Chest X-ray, AP view. Patient: 21 years old, sex M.
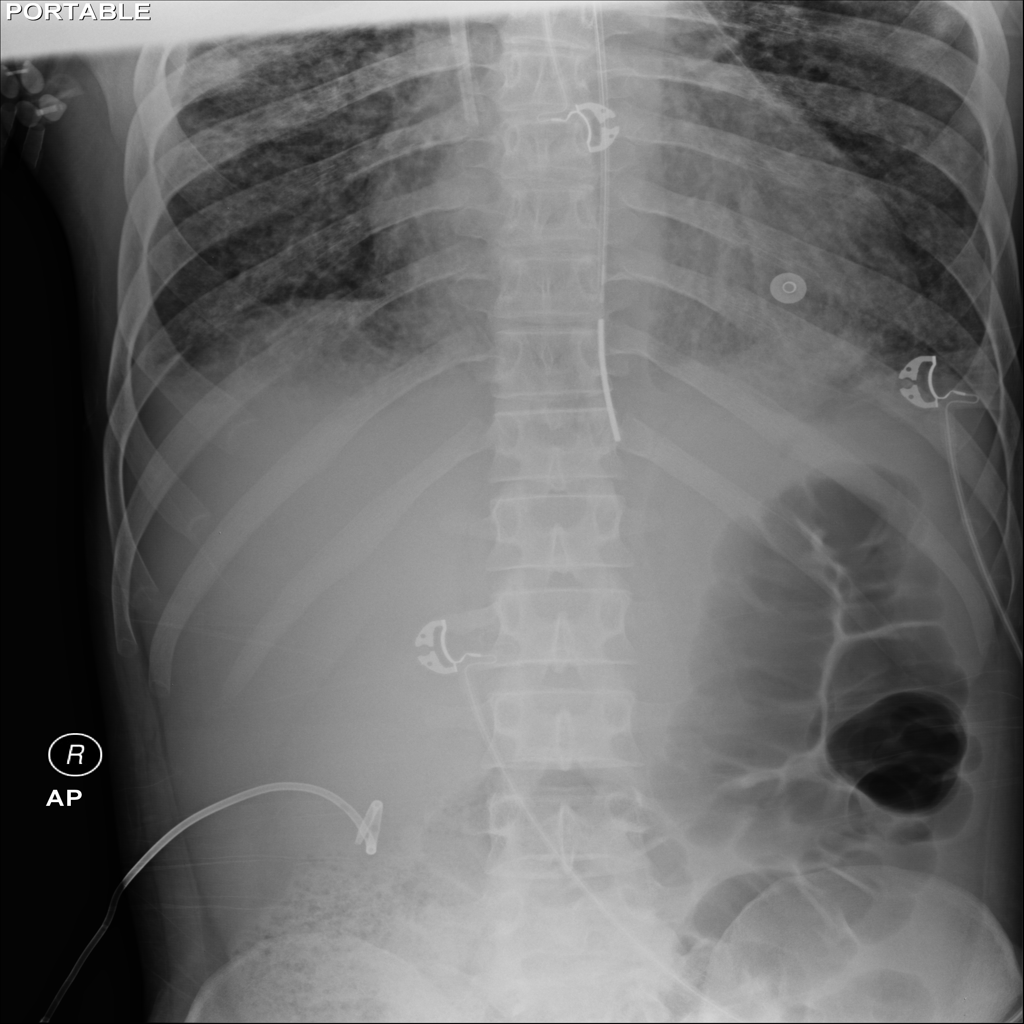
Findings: Infiltration